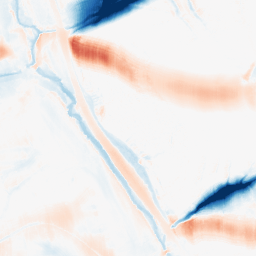
Category: morphological
Decomposition family: morphological_ellipse
Decomposition parameters: operation: average
width: 50
height: 20
Upsampling method: quadratic
Upsampling parameters: scale: 4
Upsampling scale: 4